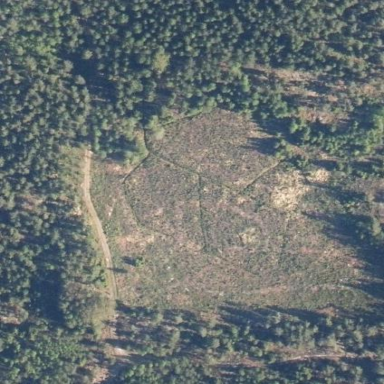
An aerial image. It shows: Clearcut man-made area surrounded by scrub vegetation.